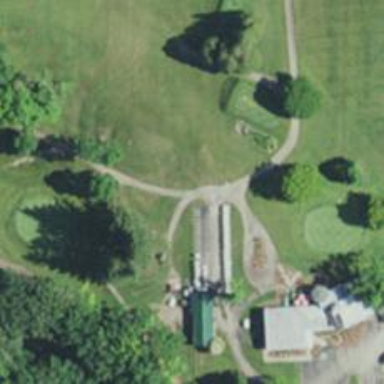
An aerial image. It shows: Service road used as golf cart path.